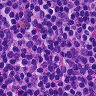
Metastatic tissue present: no